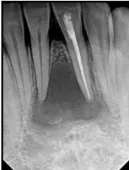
(A) Postoperative radiograph after non-surgical root canal treatment.
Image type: radiology (x_ray)